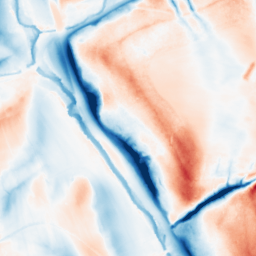
Category: classical
Decomposition family: gaussian_anisotropic
Decomposition parameters: sigma_x: 20
sigma_y: 2
Upsampling method: bilinear
Upsampling parameters: scale: 2
Upsampling scale: 2